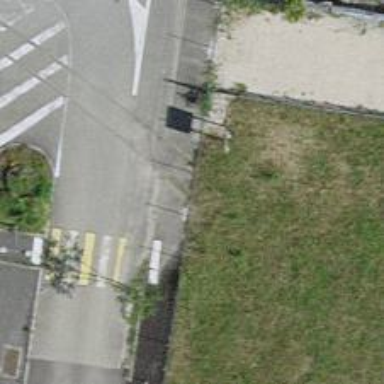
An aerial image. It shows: Railway crossing.